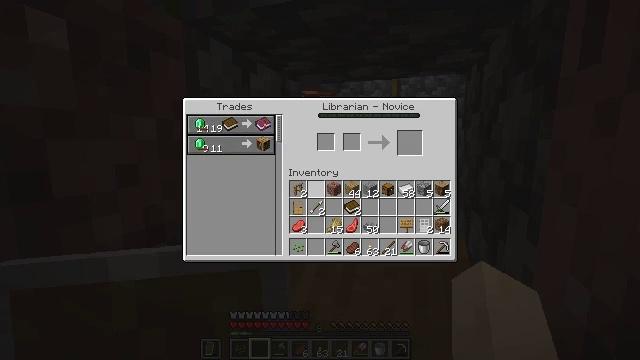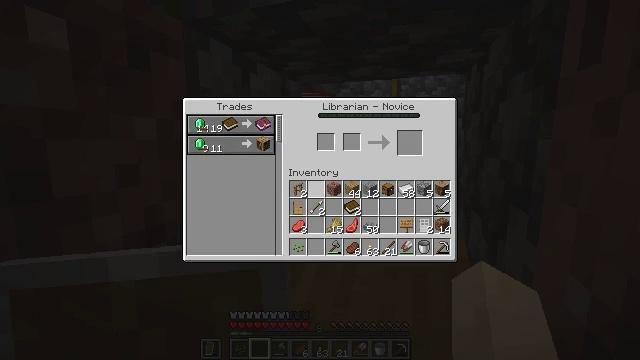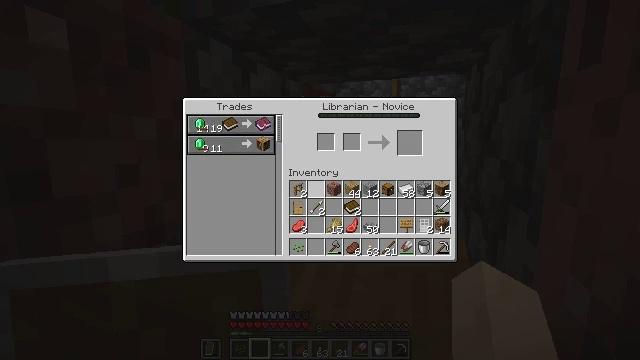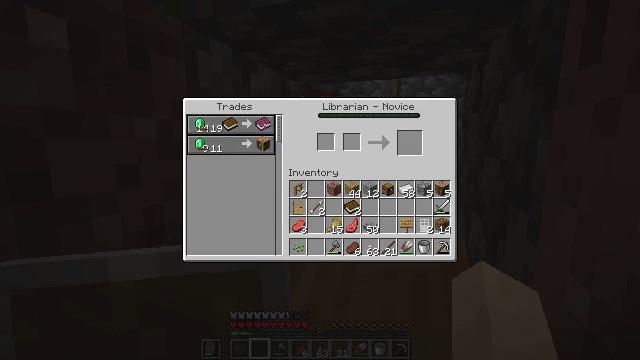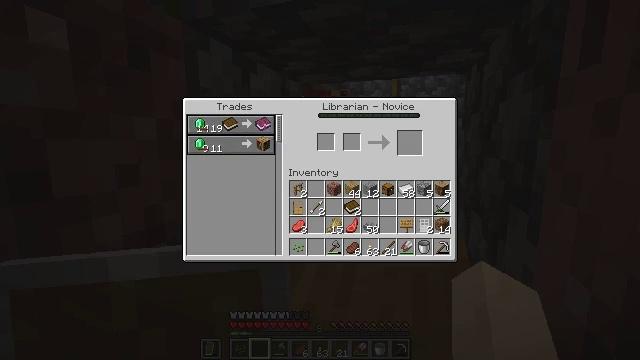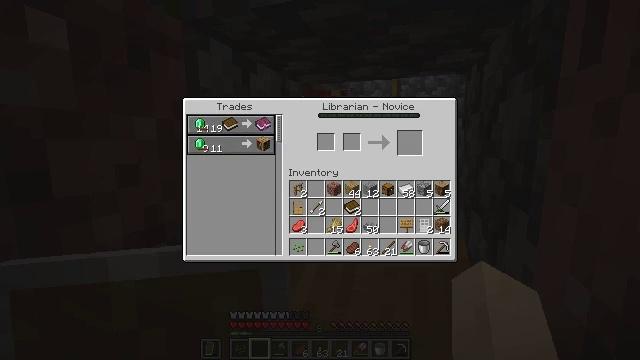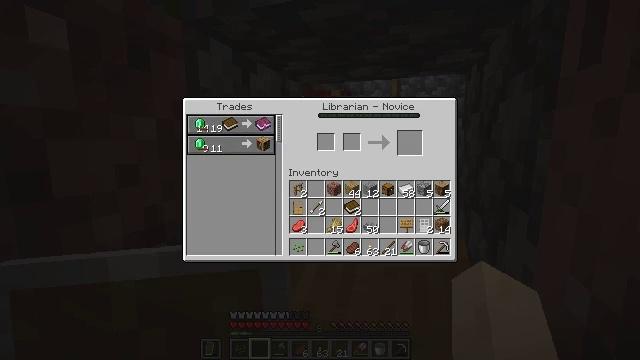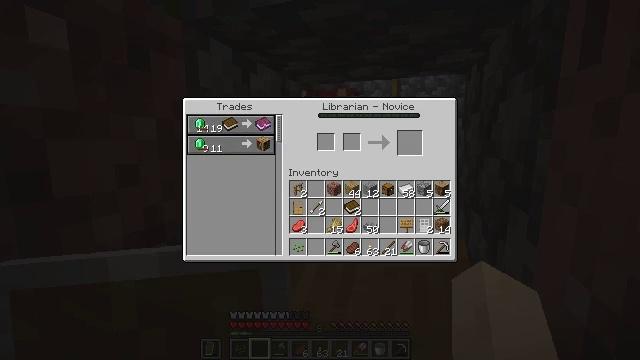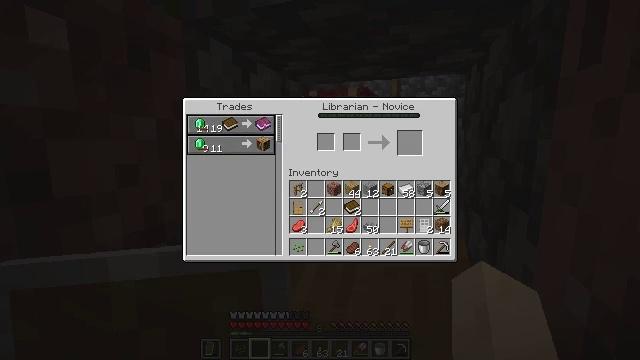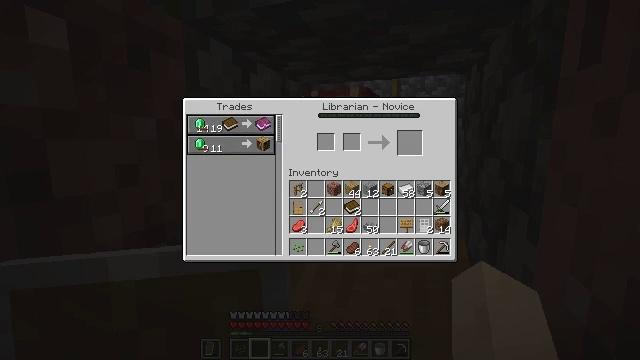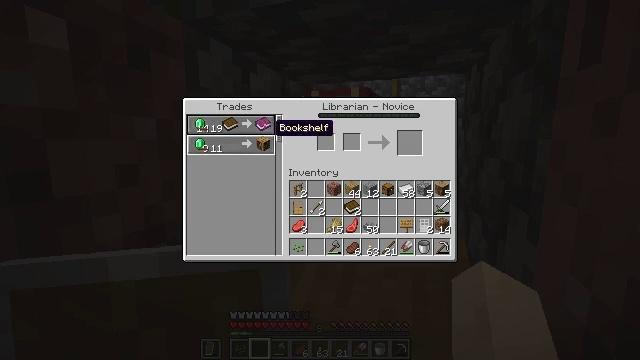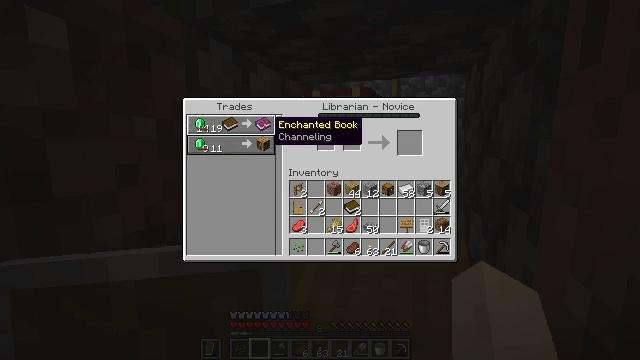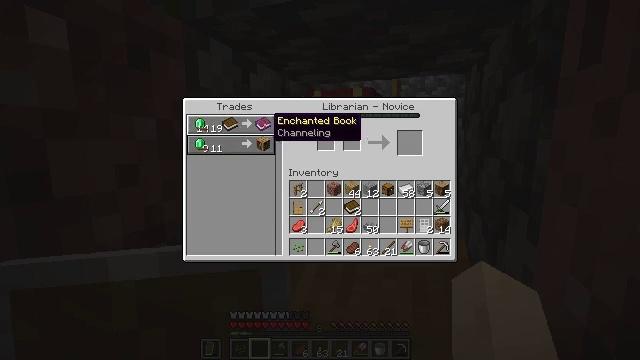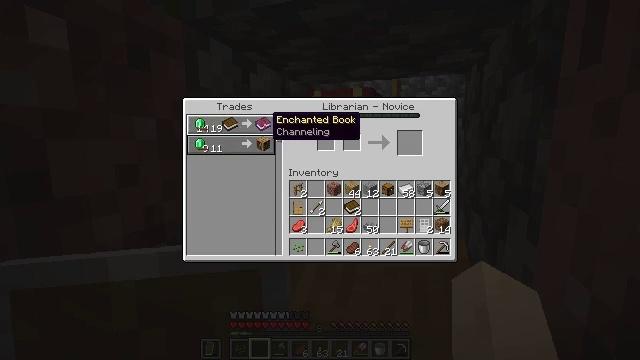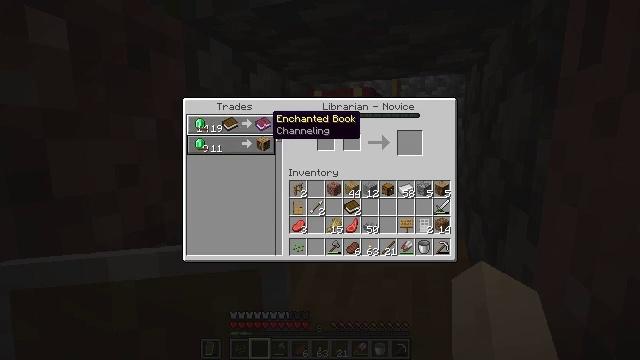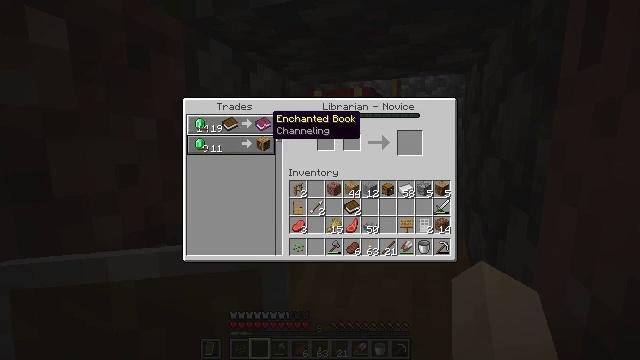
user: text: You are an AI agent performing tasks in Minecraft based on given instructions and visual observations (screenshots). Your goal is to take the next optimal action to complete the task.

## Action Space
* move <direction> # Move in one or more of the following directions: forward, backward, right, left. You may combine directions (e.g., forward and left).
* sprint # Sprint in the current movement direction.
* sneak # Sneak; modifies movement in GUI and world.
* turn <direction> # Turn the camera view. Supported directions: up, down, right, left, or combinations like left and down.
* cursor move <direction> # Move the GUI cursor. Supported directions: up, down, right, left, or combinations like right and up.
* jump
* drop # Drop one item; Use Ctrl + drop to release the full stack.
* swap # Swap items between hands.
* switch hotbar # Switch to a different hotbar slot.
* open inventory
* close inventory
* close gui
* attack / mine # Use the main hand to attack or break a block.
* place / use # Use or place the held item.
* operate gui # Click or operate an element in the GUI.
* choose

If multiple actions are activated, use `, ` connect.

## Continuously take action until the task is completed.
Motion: motion action
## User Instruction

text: Destroy the lectern to reuse it.
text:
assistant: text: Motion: no_op
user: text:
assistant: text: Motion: no_op
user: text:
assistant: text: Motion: no_op
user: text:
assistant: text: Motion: no_op
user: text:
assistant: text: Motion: turn left and up
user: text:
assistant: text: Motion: turn left and up
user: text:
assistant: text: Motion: turn left and up
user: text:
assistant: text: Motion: no_op
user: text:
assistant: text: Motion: no_op
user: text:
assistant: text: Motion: turn left
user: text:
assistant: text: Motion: no_op
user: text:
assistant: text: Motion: no_op
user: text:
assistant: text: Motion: no_op
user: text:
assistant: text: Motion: no_op
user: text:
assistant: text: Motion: no_op
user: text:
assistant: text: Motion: no_op
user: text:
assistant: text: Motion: no_op
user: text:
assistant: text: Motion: no_op
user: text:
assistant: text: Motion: no_op
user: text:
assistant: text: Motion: no_op
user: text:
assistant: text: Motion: no_op
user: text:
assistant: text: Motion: no_op
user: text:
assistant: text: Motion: no_op
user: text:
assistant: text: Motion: no_op
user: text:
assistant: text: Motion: no_op
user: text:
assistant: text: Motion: no_op
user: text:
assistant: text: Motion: no_op
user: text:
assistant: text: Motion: no_op
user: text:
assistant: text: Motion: no_op
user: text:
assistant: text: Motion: no_op